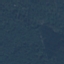
Land use / land cover: Forest